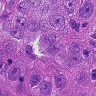
Metastatic tissue present: yes